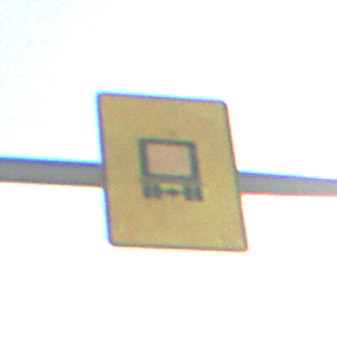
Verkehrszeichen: KennzeichnungspflichtigeFahrzeugeGefaehrlicheGueterOhnePfeilsymbol
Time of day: MorningAfternoon
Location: Outdoor (Special)
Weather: Clear
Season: NotSpecified
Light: Natural